Field crop: maize
Growth stage: 2
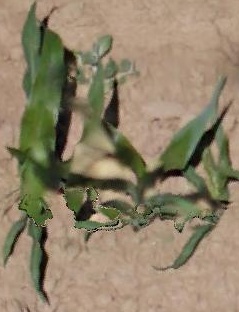
Species: maize